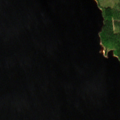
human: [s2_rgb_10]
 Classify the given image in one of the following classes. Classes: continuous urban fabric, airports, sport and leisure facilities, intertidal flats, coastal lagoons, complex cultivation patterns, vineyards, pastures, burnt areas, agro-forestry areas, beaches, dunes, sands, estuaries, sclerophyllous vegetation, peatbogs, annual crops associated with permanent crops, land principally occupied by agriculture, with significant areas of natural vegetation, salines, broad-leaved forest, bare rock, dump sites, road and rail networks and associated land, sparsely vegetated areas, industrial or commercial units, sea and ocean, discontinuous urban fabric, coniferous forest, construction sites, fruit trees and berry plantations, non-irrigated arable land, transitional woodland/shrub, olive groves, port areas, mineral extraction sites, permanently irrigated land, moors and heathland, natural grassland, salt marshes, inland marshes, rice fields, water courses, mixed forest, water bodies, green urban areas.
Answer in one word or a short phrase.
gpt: mixed forest, water bodies